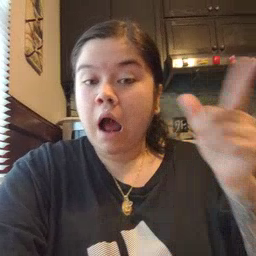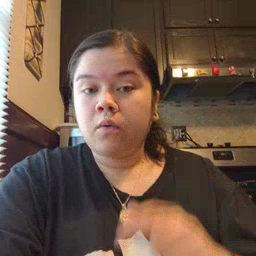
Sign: loud